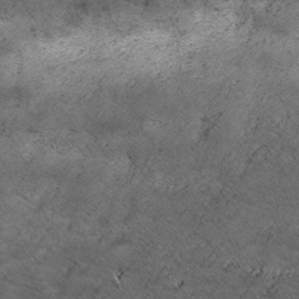
Label: non_frost